Interaction volume radius: 10 \u00c5
Interaction volume height: 10 \u00c5
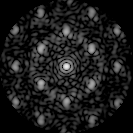
Disorder parameter: 0.4374